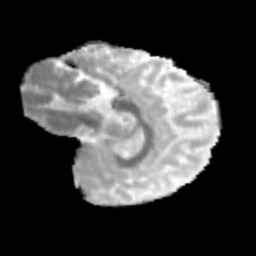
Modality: MD
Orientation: sagittal
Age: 11
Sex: male
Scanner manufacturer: siemens
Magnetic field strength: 3 T
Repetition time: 3.8 s
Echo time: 0.07 s